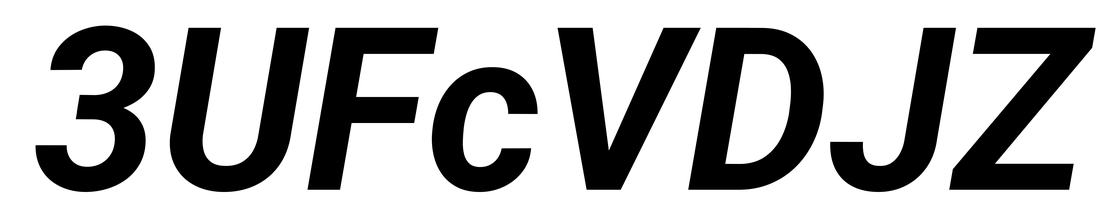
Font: Roboto-Italic_Bold_Italic